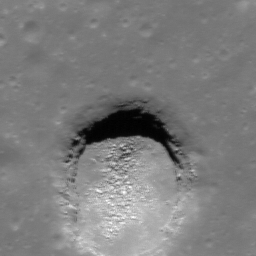
Pit: North Procellarum 1 Pit
Host crater: Oceanus Procellarum
Host type: mare
Lunar coordinates: latitude 35.41, longitude 314.36